Question: I have some data plotted which includes some limits on each subplot:  Both axes have the limits, but since the data fits so nicely within the limits on the second plot, the limits themselves set the boudaries for the y-axis, making them invisible.
To make them visible, I could do something like this:
'axes.set_ylim(1.1*lowerLimit,1.1*upperLimit)'
where 'lowerLimit' and 'upperLimit' are the data used to generate the limits in the first place, but I am wondering if matplotlib has a mechanism to tell it to not be so zealous in it's automatic setting of the limits. The solution I have now also has the limitation that if the data deviates from the boundaries, it risks going outside the lines, so I searched for a complement to 'set_ylim()' which would tell me what the limits are, somehting like 'get_ylim()' but it does not seem to exist in <URL>.
Thanks for your help.
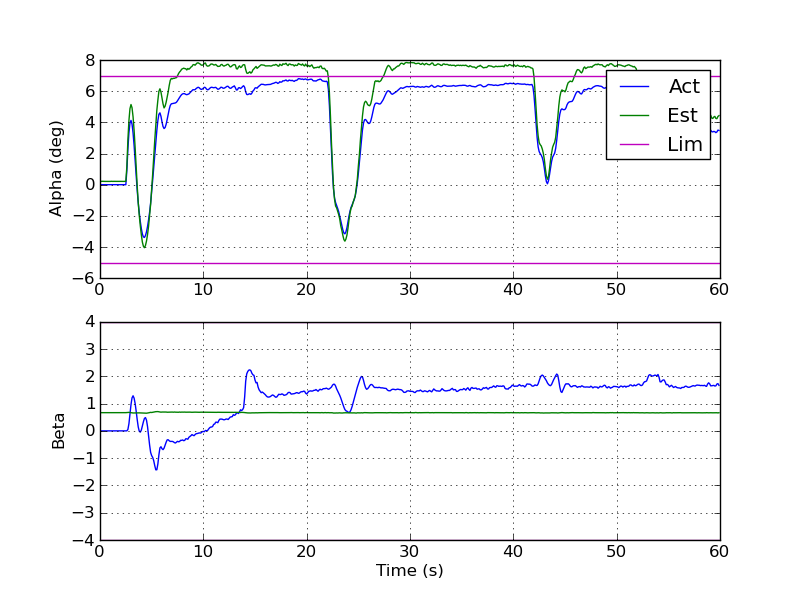
Answer: In regards to your request for a function to change the y-axis limits, would this suit your purposes?:
'''
def larger_axlim( axlim ):
""" argument axlim expects 2-tuple
returns slightly larger 2-tuple """
axmin,axmax = axlim
axrng = axmax - axmin
new_min = axmin - 0.1 * axrng
new_max = axmax + 0.1 * axrng
return new_min,new_max
...
ax.set_ylim( larger_axlim( ax.get_ylim() ) )
...
'''
Documentation: <URL>